Interaction volume radius: 10 \u00c5
Interaction volume height: 20 \u00c5
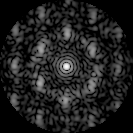
Disorder parameter: 0.6327